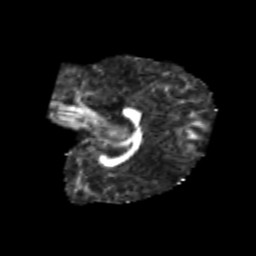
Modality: FA
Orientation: sagittal
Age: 8
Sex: female
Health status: healthy